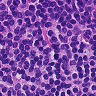
Metastatic tissue present: no